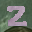
Label: 2